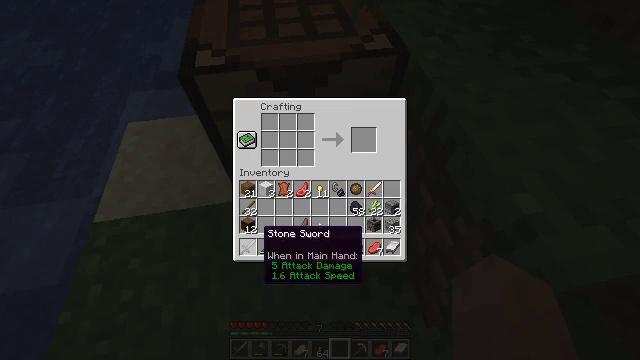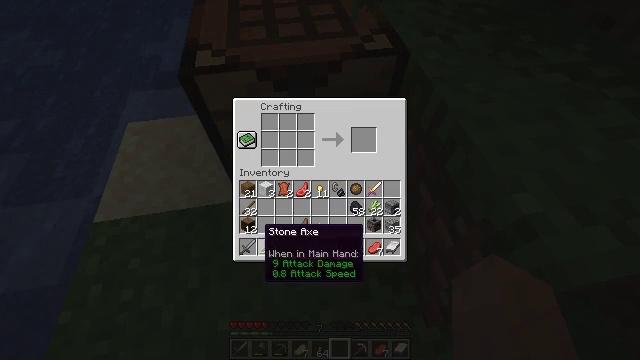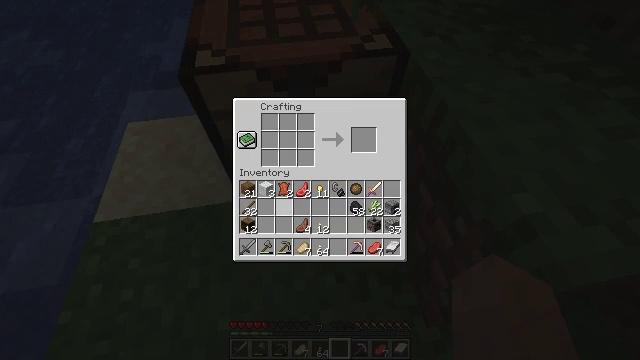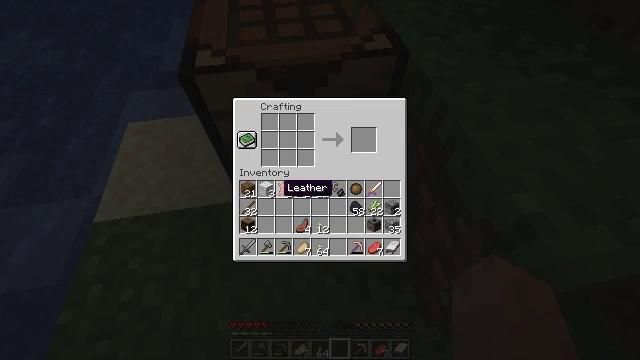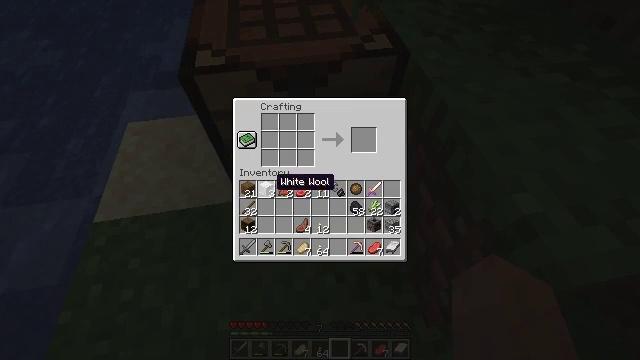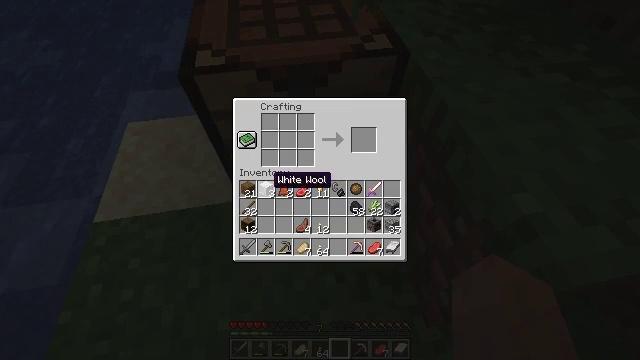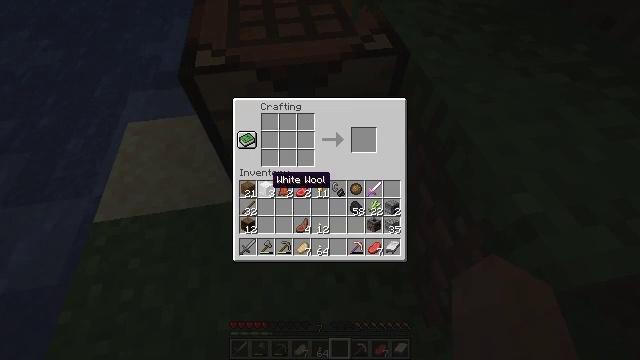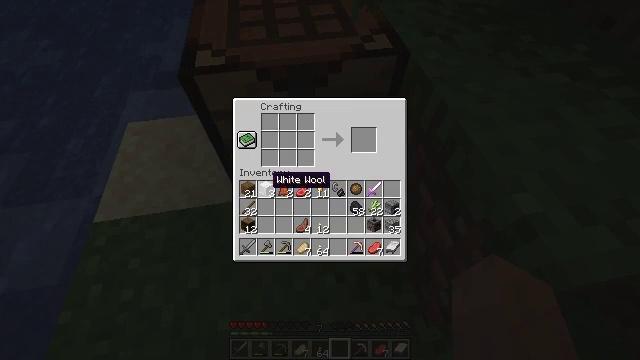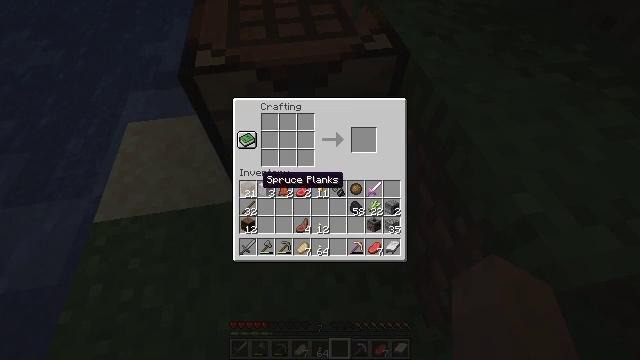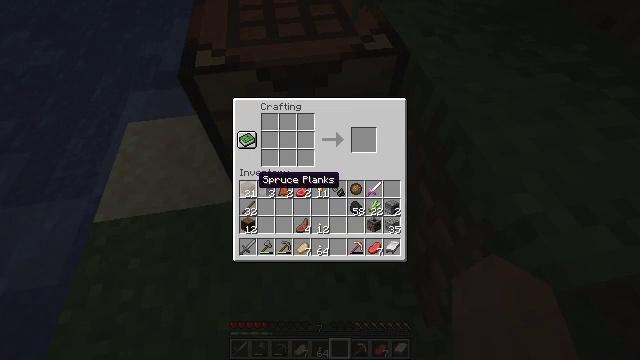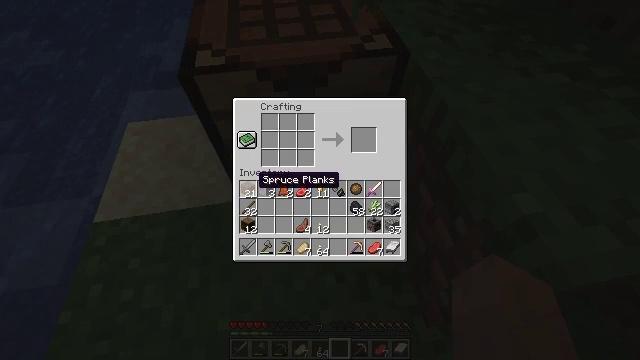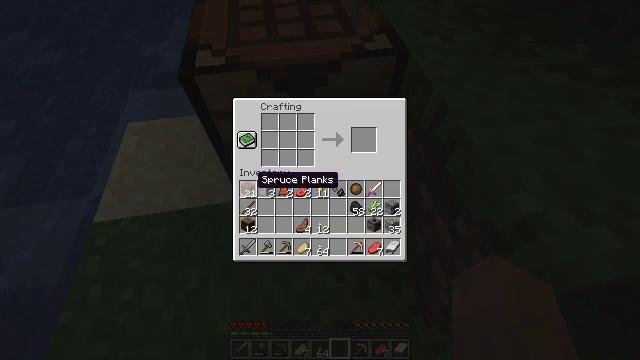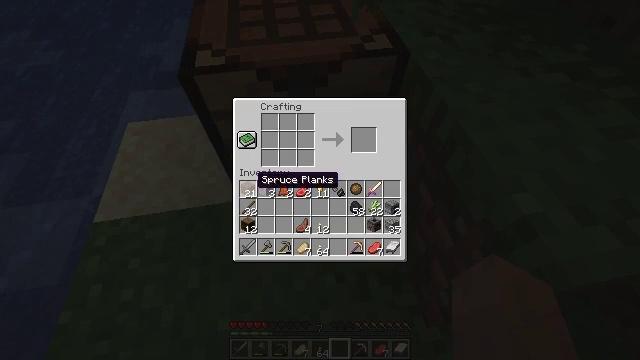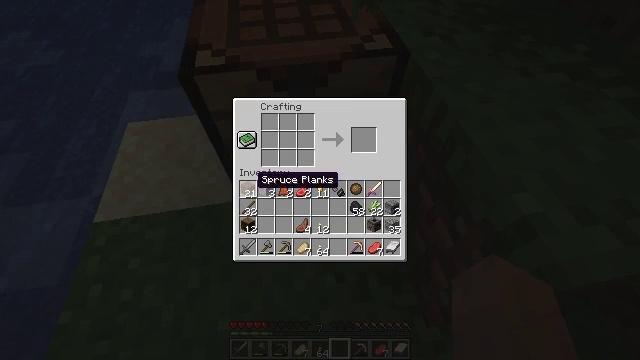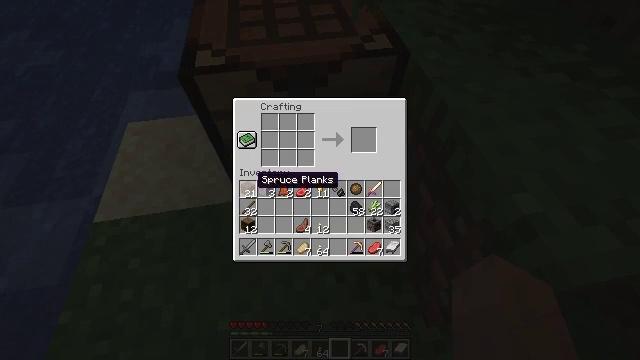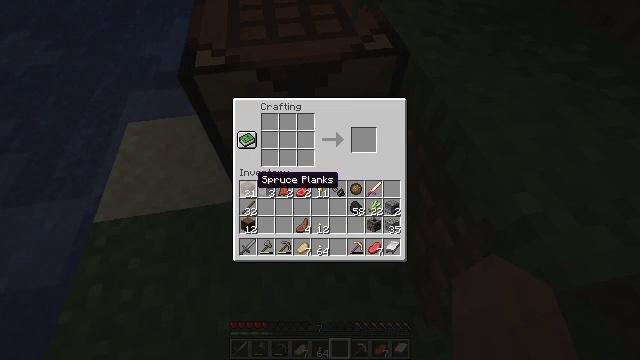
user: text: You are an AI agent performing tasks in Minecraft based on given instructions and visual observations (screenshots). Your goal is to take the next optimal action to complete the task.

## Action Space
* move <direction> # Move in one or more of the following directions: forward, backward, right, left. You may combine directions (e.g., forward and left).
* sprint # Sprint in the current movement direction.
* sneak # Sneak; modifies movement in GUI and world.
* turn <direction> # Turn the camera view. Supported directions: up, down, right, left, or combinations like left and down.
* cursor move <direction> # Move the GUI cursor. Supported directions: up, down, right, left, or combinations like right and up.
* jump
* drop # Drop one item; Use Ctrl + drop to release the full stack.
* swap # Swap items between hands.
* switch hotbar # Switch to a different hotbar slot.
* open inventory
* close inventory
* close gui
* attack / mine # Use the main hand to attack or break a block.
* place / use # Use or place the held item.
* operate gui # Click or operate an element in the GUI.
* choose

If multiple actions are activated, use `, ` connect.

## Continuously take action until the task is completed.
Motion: motion action
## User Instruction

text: Open crafting interface and create a spruce boat with planks.
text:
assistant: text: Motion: no_op
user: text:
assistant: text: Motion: cursor move right and up
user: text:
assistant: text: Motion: cursor move up
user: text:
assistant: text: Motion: cursor move left
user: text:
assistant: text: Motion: no_op
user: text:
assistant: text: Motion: no_op
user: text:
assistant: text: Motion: no_op
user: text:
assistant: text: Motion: cursor move left
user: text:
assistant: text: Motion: no_op
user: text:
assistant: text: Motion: no_op
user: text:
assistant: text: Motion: no_op
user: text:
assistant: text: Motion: no_op
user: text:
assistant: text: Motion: no_op
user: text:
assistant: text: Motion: no_op
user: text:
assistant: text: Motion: no_op
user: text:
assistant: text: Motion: no_op
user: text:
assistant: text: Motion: cursor move right
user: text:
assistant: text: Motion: cursor move right and down
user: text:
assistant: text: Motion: cursor move right and down
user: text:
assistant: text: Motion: cursor move right and down
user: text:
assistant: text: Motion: no_op
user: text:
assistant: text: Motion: cursor move left
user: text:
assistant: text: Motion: cursor move left and down
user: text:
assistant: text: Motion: cursor move left and down
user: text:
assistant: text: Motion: cursor move right and down
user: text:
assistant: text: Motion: cursor move right
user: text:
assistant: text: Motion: no_op
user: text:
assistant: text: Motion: cursor move left and up
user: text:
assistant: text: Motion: cursor move left and up
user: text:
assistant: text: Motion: no_op